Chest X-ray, PA view. Patient: 54 years old, sex M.
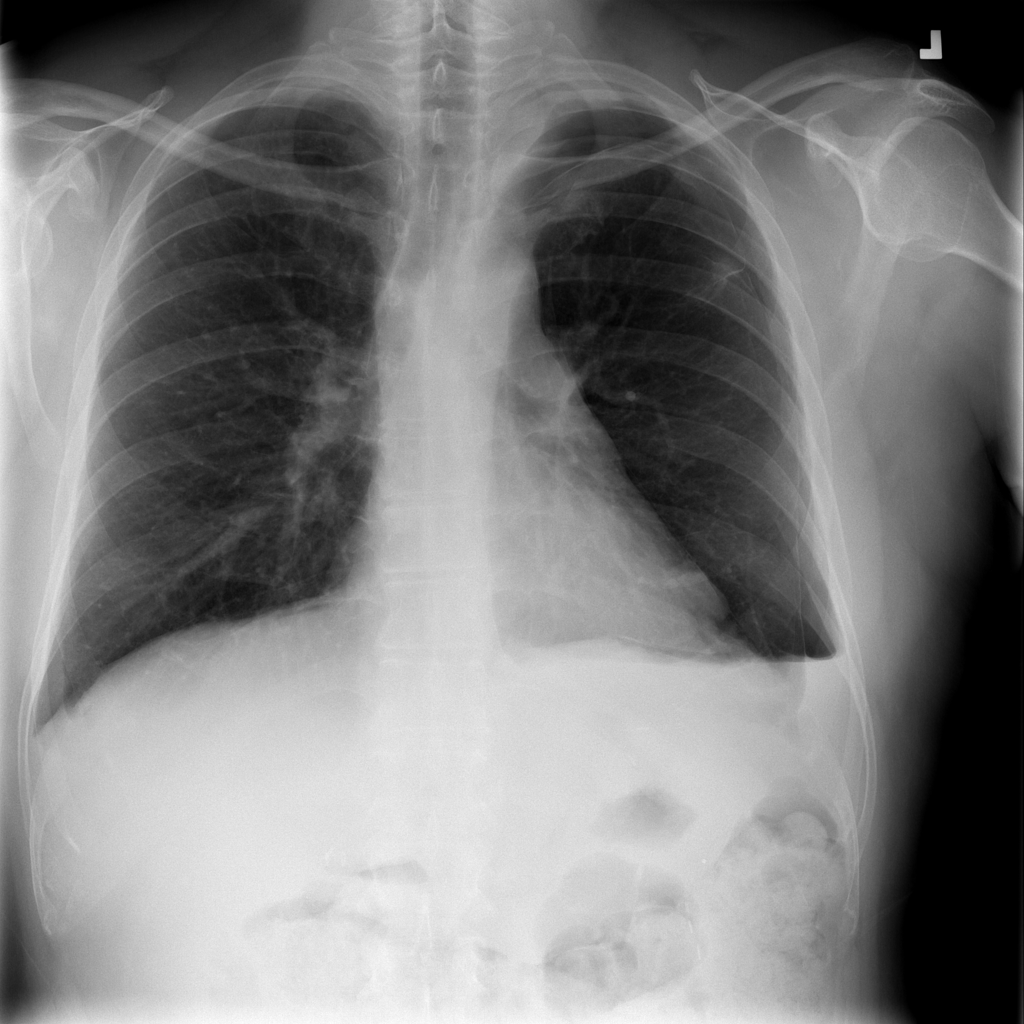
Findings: No Finding